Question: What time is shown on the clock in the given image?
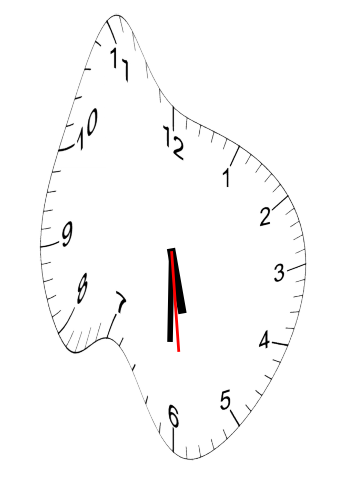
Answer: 05:30:29